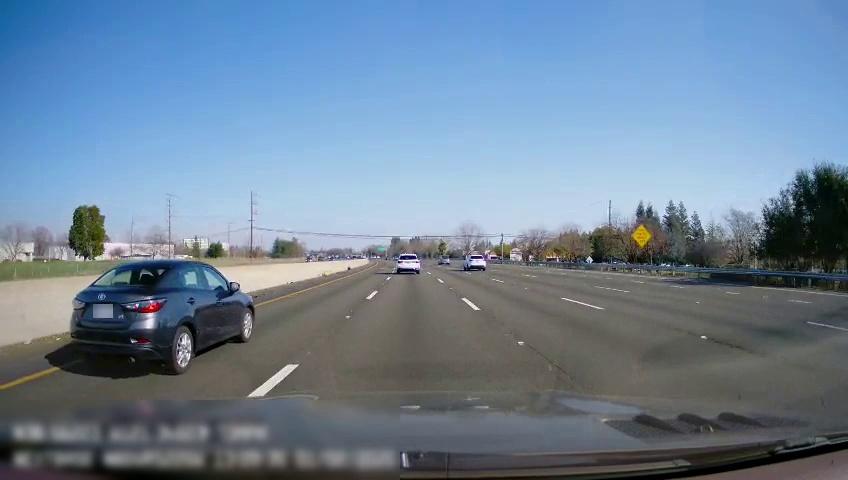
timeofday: Day
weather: Sunny
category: Drivable Space
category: Vehicles | Car
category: Vehicles | SUV
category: Vehicles | Car
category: Vehicles | Van
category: Lanes | Alternate Lane
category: Lanes | Current Lane
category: Lanes | Current Lane
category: Lanes | Alternate Lane
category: Lanes | Alternate Lane
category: Lanes | Alternate Lane
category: Lanes | Alternate Lane
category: Traffic | Signs